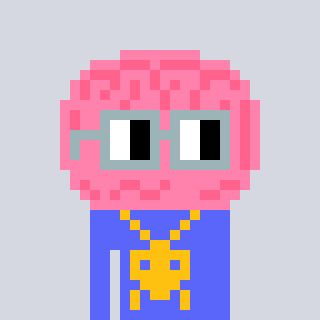
a pixel art character with square dark gray glasses, a brain-shaped head and a purple-colored body on a cool background